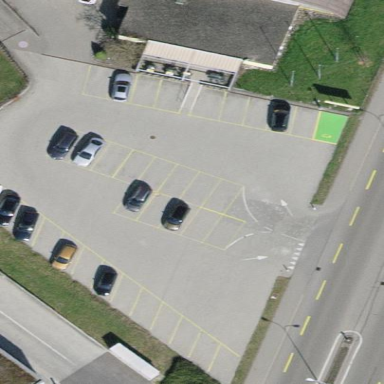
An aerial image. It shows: Parking area with surface.